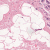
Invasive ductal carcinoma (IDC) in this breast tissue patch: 0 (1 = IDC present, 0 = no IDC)